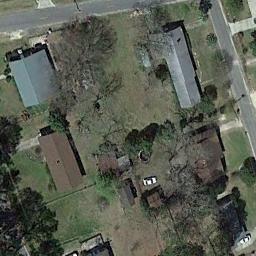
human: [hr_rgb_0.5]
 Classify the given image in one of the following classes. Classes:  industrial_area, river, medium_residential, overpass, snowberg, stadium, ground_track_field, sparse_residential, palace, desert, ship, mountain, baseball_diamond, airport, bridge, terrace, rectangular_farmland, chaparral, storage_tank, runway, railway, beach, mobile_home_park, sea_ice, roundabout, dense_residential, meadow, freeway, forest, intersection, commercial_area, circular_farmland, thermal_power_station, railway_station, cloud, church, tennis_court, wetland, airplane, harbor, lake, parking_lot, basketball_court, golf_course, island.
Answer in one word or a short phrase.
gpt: medium_residential